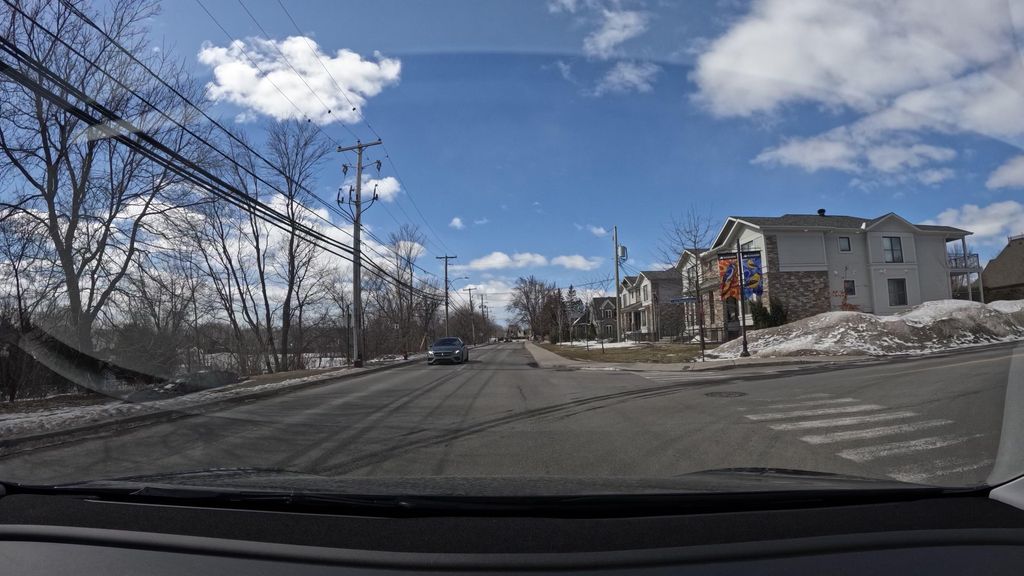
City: montreal